Question: Is network available?
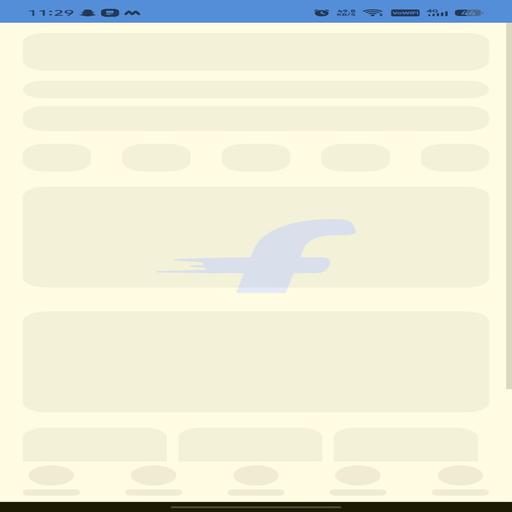
Answer: Yes, it is